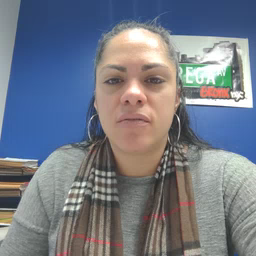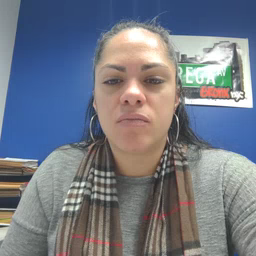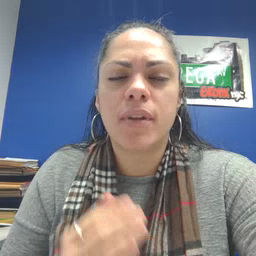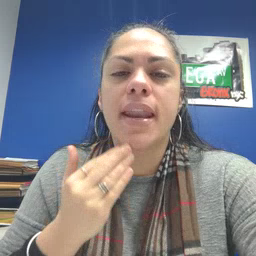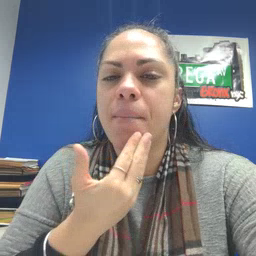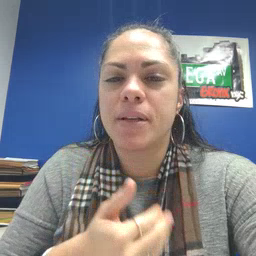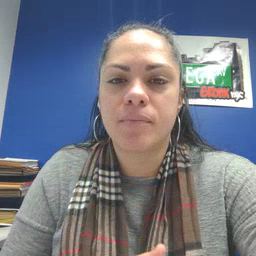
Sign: napkin